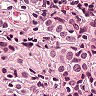
Metastatic tissue present: yes